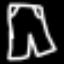
Label: pants